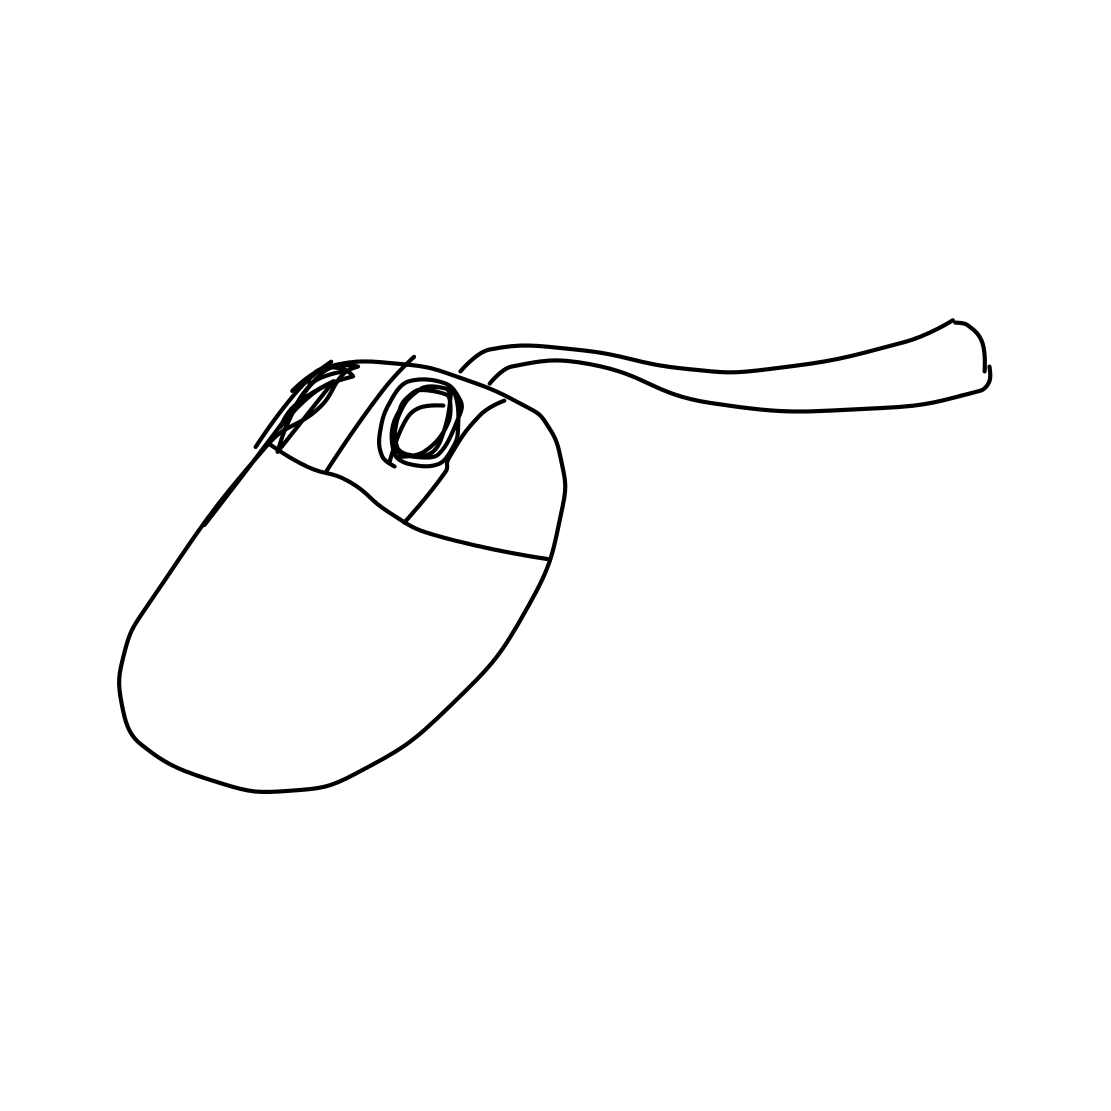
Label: computer-mouse